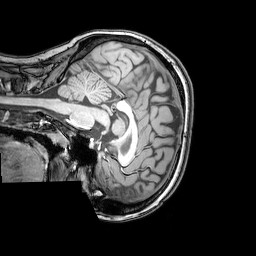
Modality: T1w
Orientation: sagittal
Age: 20
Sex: female
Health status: healthy
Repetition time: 0.081 s
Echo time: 0.037 s